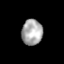
Tissue: lung
Cell type: Epithelial cells
Senescence score: 0.2256
Nuclear area (px): 524
Mean DAPI intensity: 170.134